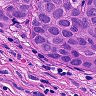
Metastatic tissue present: yes